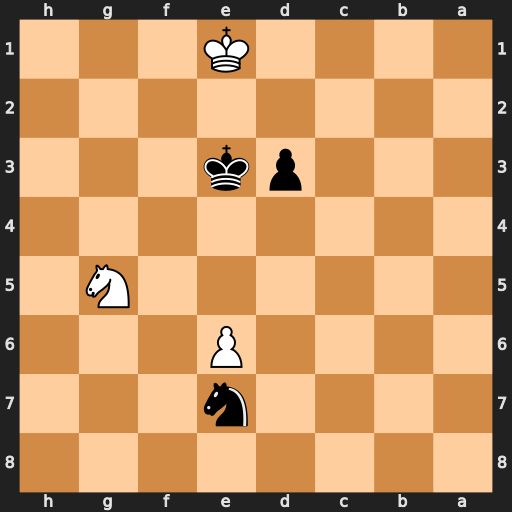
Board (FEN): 8/4n3/4P3/6N1/8/3pk3/8/4K3
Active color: b
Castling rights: -
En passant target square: -
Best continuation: Nd5 Kd1 Nc3+ Kc1 d2+